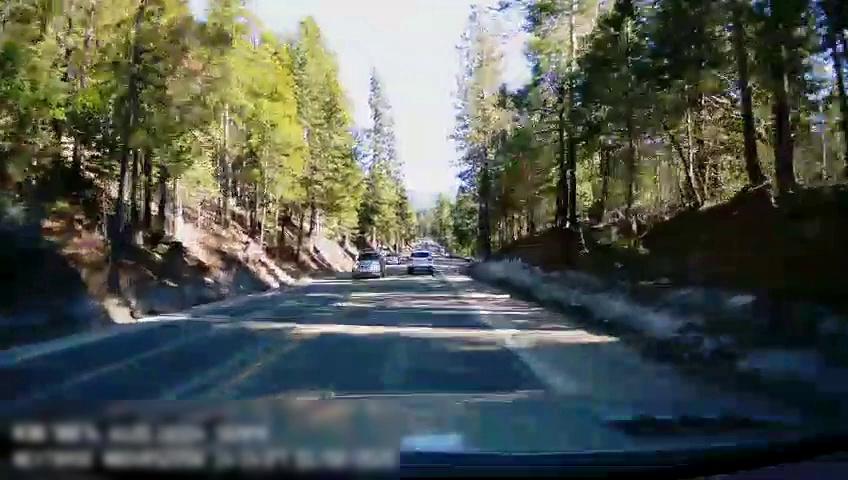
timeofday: Day
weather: Sunny
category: Drivable Space
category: Vehicles | Car
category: Vehicles | SUV
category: Vehicles | SUV
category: Lanes | Current Lane
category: Lanes | Alternate Lane